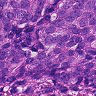
Metastatic tissue present: yes